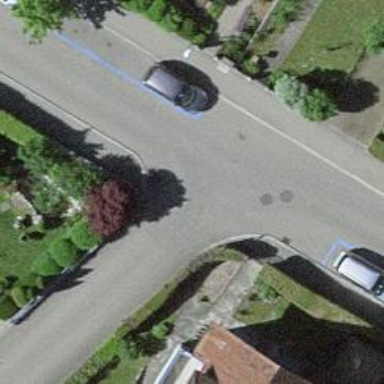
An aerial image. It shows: Residential road with asphalt surface and sidewalks on both sides.